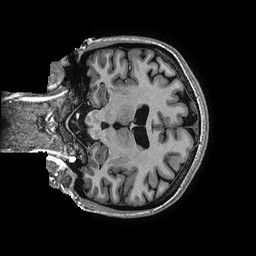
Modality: T1w
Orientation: coronal
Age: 36
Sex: female
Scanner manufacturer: ge
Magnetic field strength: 3 T
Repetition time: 0.006952 s
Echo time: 0.00292 s